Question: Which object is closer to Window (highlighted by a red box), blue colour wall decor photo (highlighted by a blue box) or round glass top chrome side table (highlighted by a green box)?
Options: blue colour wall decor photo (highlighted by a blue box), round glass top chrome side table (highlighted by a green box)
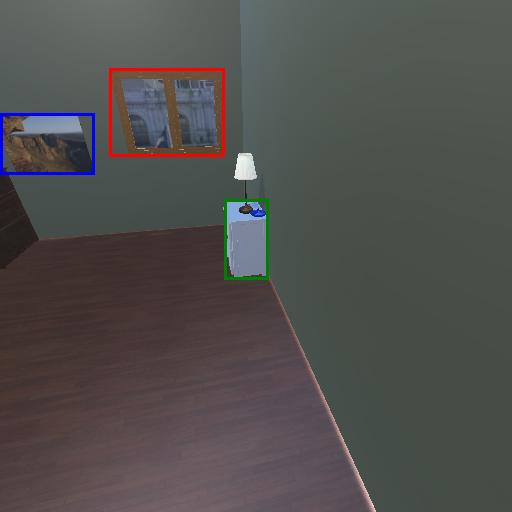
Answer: blue colour wall decor photo (highlighted by a blue box)